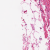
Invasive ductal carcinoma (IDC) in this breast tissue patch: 0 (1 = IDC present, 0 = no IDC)